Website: apple
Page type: customer-info-address
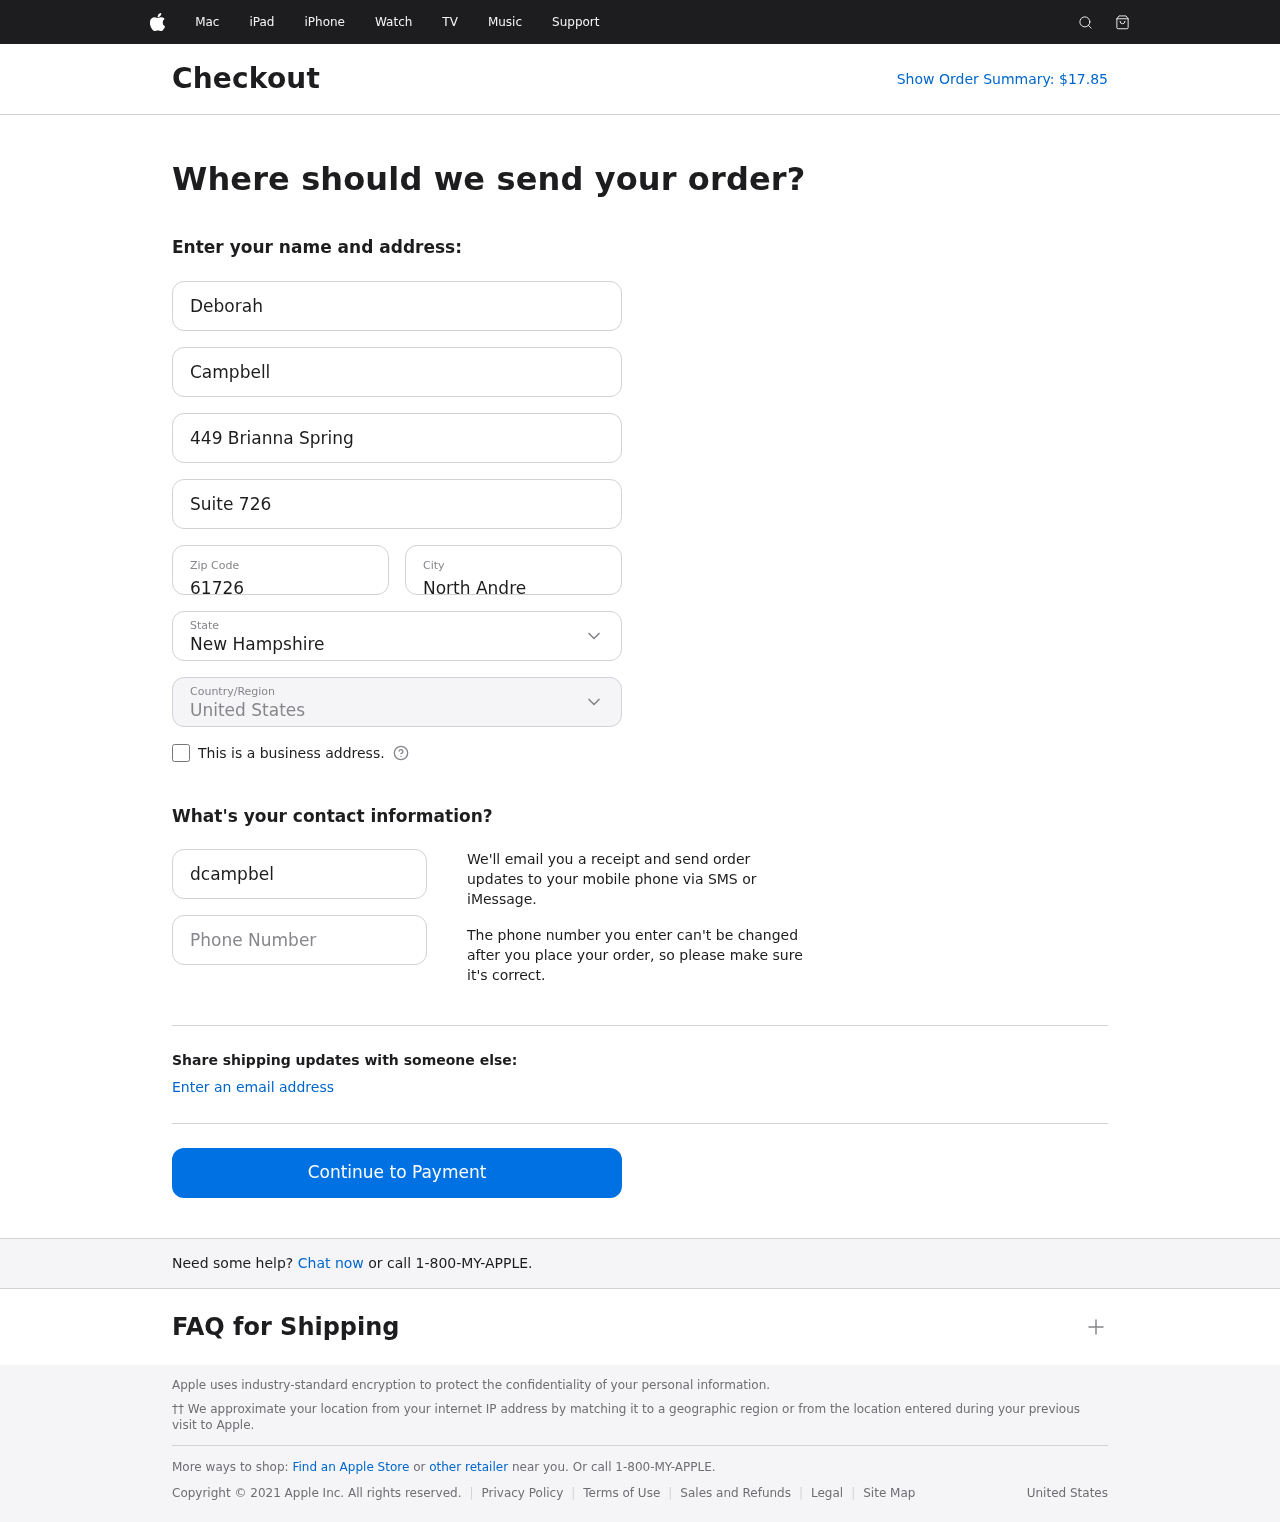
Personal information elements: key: PII_CITY
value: North Andre
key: PII_COUNTRY
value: United States
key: PII_EMAIL
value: dcampbell@gmail.com
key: PII_FIRSTNAME
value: Deborah
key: PII_LASTNAME
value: Campbell
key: PII_PHONE
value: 7734395206
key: PII_POSTCODE
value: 61726
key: PII_STATE
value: New Hampshire
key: PII_STREET
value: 449 Brianna Spring
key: PII_STREET2
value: Suite 726
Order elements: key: ORDER_TOTAL
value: Show Order Summary: $17.85